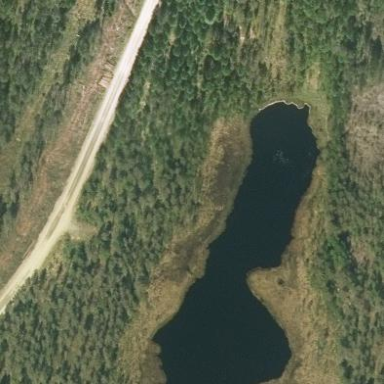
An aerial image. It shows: Swampy wetland area.